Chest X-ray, PA view. Patient: 26 years old, sex F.
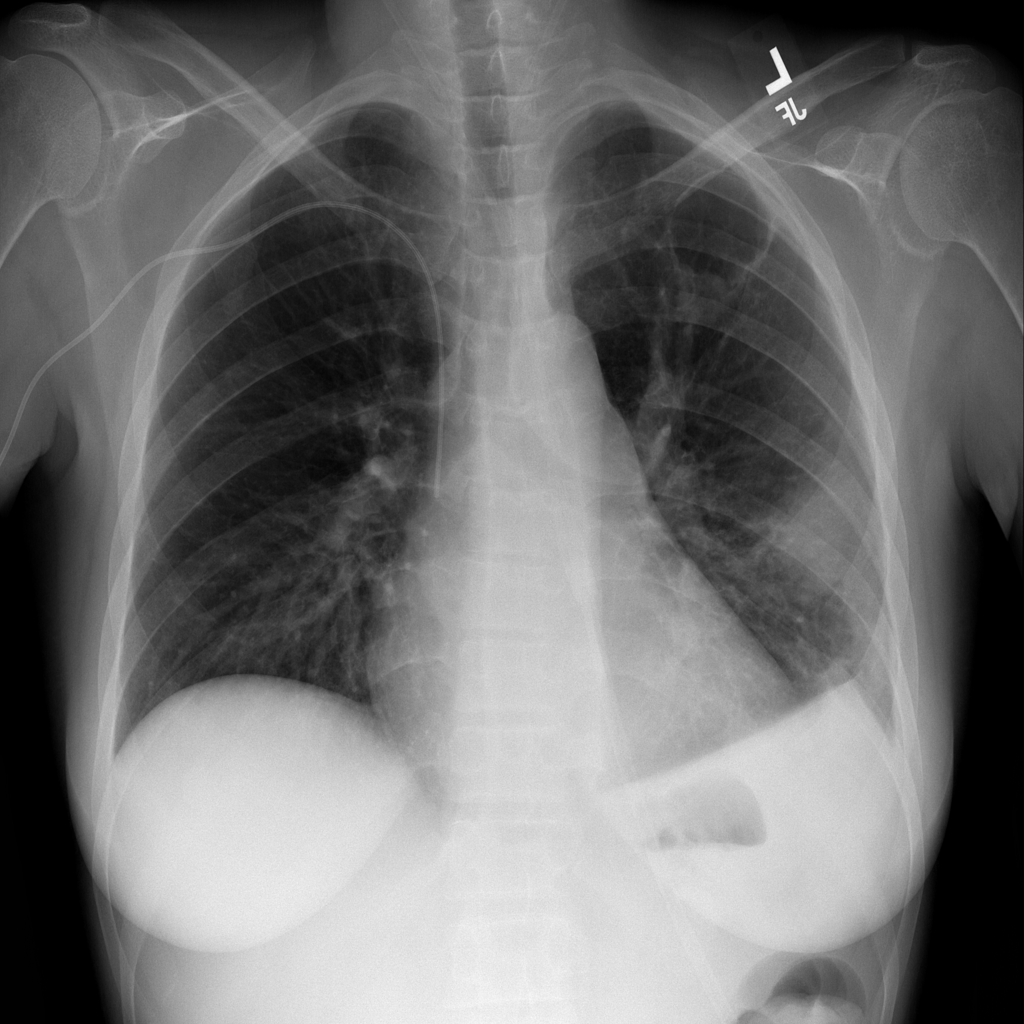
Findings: Pneumonia